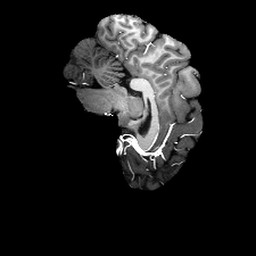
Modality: T1w
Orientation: sagittal
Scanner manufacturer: siemens
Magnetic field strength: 6.98 T
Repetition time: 3.1 s
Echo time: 0.00356 s